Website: lowes
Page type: billing-address
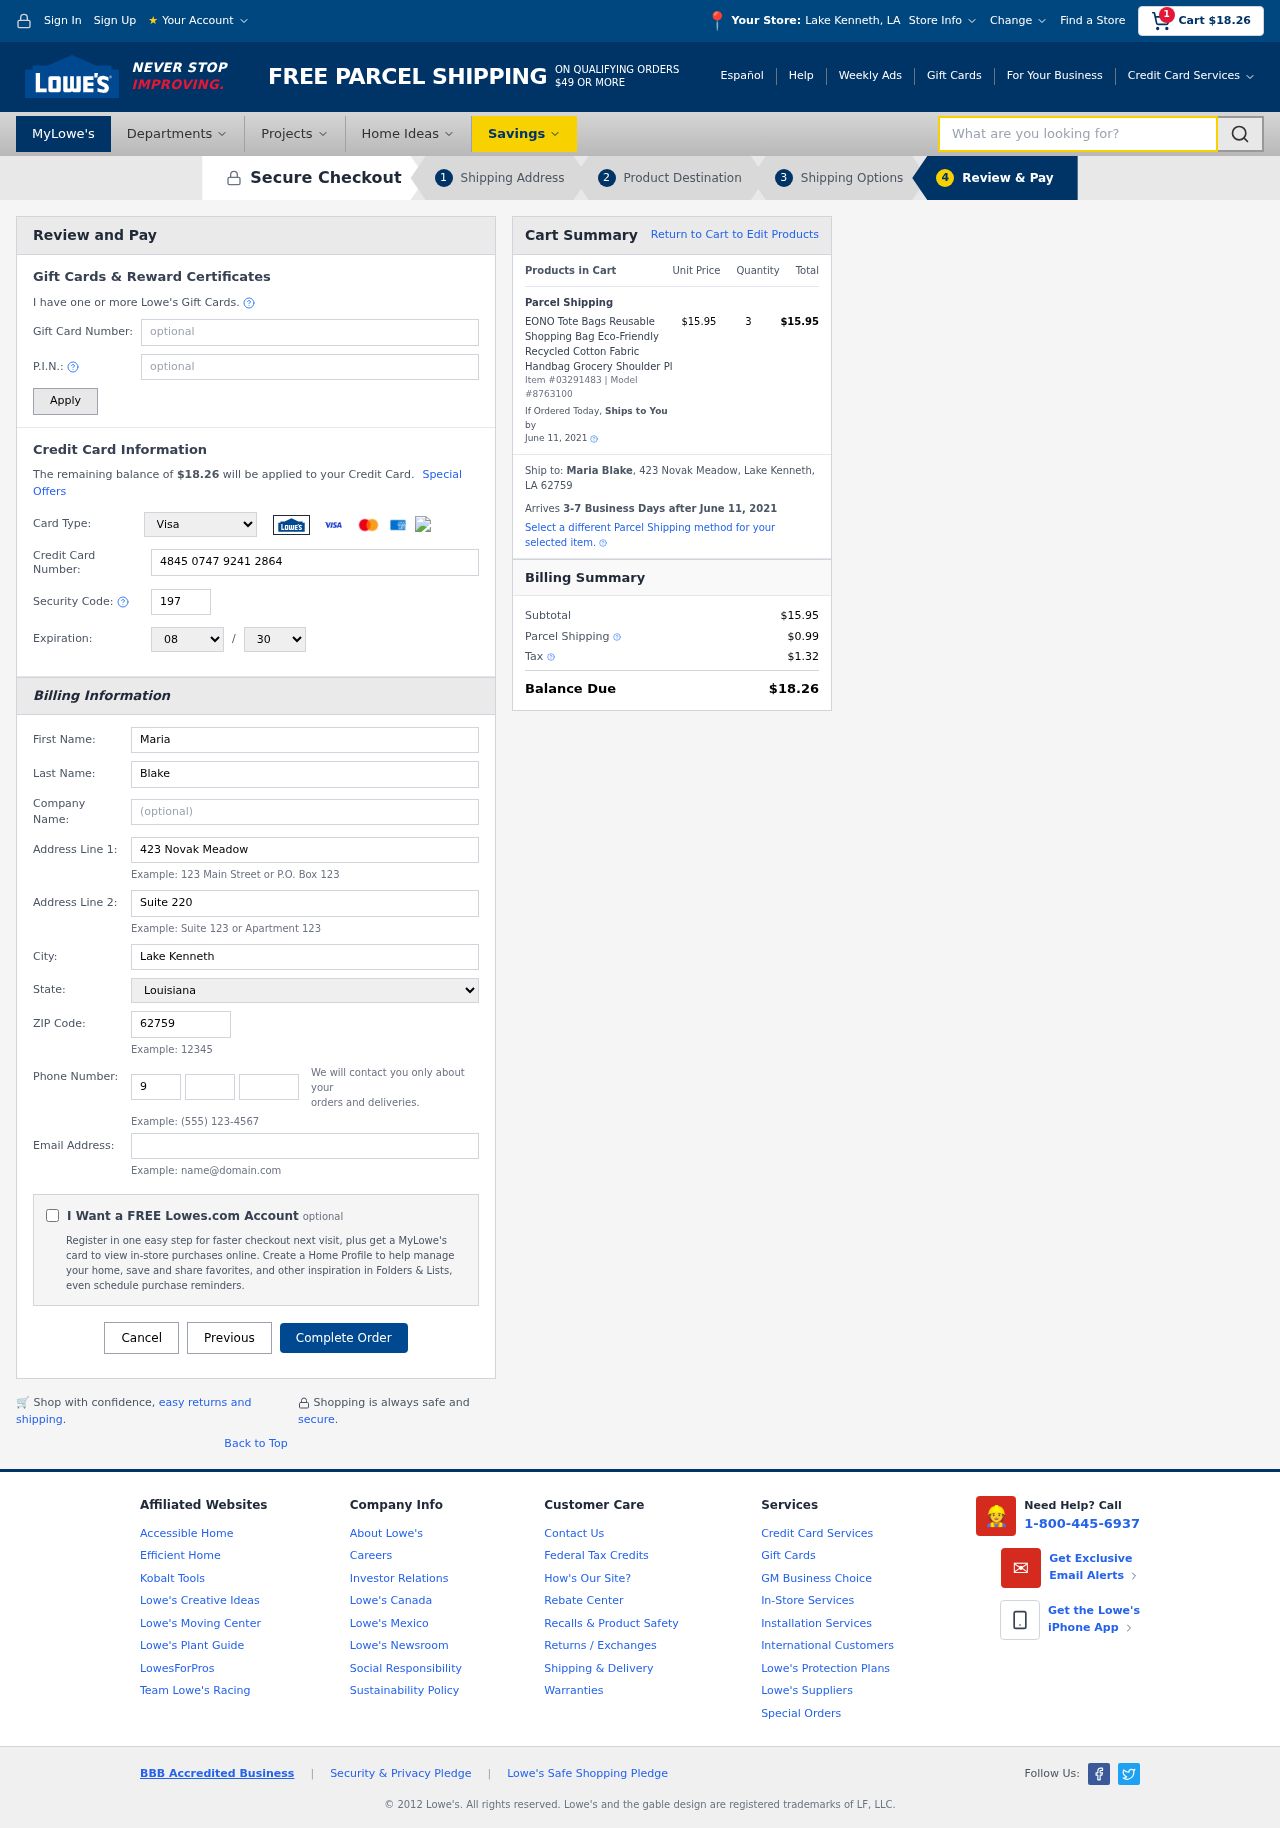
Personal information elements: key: PII_CARD_CVV
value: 197
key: PII_CARD_EXPIRY_MONTH
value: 08
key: PII_CARD_EXPIRY_YEAR
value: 30
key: PII_CARD_NUMBER
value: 4845 0747 9241 2864
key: PII_CARD_TYPE
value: Visa
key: PII_CITY
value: Lake Kenneth
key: PII_CITY_STATE
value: Lake Kenneth, LA
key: PII_EMAIL
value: maria_blake@yahoo.com
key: PII_FIRSTNAME
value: Maria
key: PII_FULLNAME
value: Maria Blake
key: PII_LASTNAME
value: Blake
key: PII_PHONE_AREA
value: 970
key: PII_PHONE_PREFIX
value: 976
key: PII_PHONE_SUFFIX
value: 0671
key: PII_POSTCODE
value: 62759
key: PII_STATE
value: Louisiana
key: PII_STREET
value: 423 Novak Meadow
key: PII_STREET2
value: Suite 220
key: PII_CITY_STATE_ZIP
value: Lake Kenneth, LA 62759
Product elements: key: PRODUCT1_NAME
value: EONO Tote Bags Reusable Shopping Bag Eco-Friendly Recycled Cotton Fabric Handbag Grocery Shoulder Pl
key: PRODUCT1_PRICE
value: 15.95
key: PRODUCT1_QUANTITY
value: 3
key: PRODUCT_ITEM_NUMBER
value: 03291483
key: PRODUCT_MODEL_NUMBER
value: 8763100
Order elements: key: ORDER_SUBTOTAL
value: $18.26
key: ORDER_TOTAL
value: $18.26
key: ORDER_SHIPPING_DATE
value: June 11, 2021
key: ORDER_SUBTOTAL
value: $15.95
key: ORDER_DELIVERY_DATE
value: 3-7 Business Days after June 11, 2021
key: ORDER_SHIPPING_DATE2
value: June 11, 2021
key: ORDER_SUBTOTAL2
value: $15.95
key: ORDER_SHIPPING_COST
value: $0.99
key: ORDER_TAX
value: $1.32
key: ORDER_TOTAL2
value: $18.26
Search elements: key: HEADER_SEARCH
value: What are you looking for?